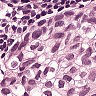
Metastatic tissue present: yes